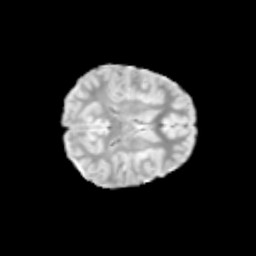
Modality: T2w
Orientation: axial
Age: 10
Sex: female
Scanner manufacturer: siemens
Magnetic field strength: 3 T
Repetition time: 3.8 s
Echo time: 0.07 s